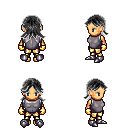
a pixel art fantasy rpg character, female body template, human, tanned skin, steel chest armor, gold greaves, gray loose hair, gold gloves, metal boots, four views (front, back, left, right), 2x2 character sprite sheet, small pixel art, hard edges, no anti-aliasing